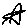
Label: star